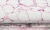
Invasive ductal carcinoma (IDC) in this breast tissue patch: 0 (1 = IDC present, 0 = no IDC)